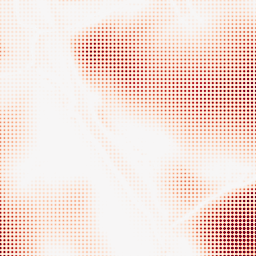
Category: morphological
Decomposition family: morphological
Decomposition parameters: operation: opening
size: 100
Upsampling method: sinc_hamming
Upsampling parameters: scale: 8
kernel_size: 4
Upsampling scale: 8